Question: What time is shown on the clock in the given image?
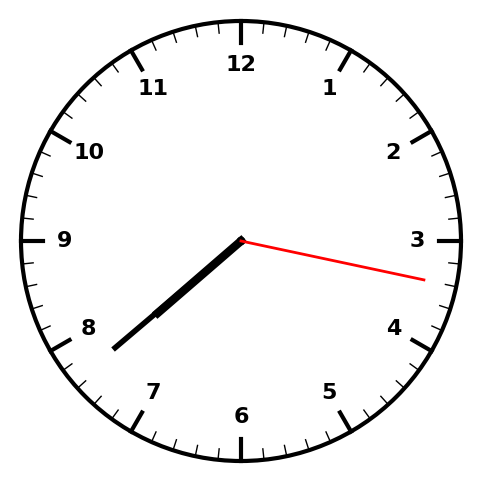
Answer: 07:38:17